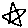
Label: star